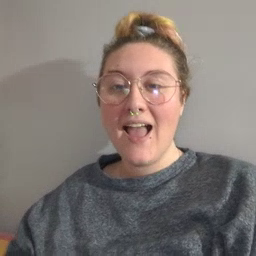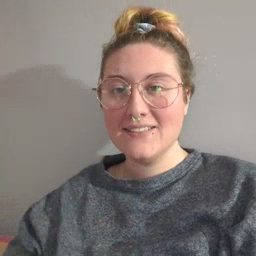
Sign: on